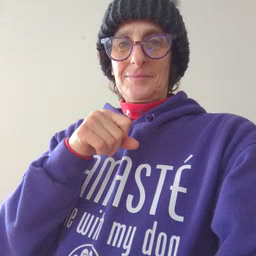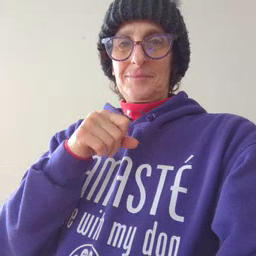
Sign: yes